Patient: sex M, age 36
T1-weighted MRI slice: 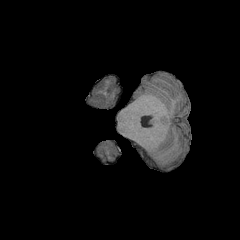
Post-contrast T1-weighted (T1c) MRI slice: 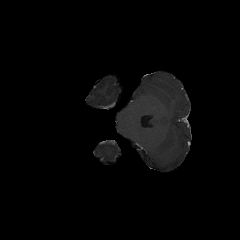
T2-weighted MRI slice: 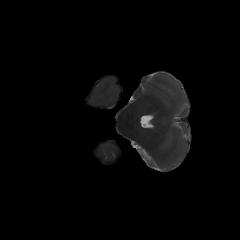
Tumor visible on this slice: no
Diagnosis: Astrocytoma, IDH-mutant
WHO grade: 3